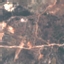
Label: HerbaceousVegetation